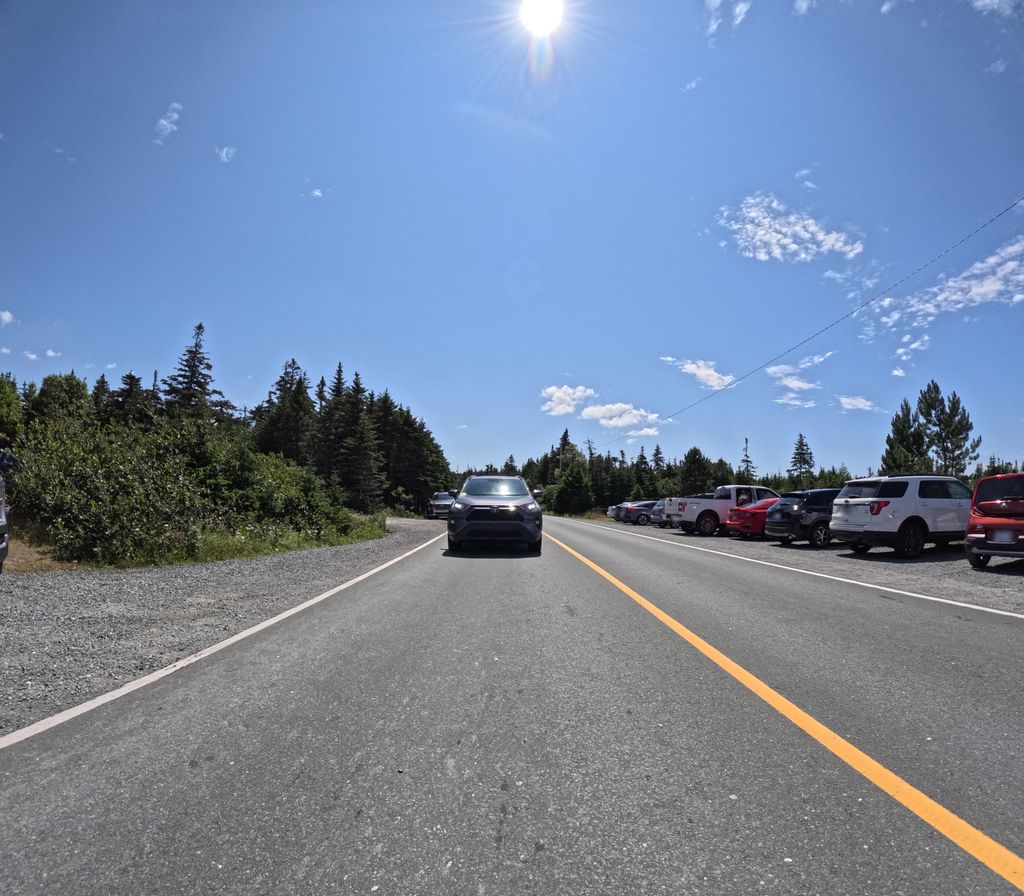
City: st_johns